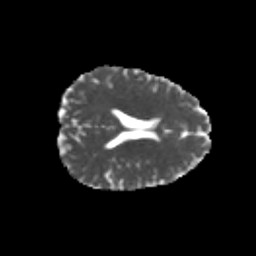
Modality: MD
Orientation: axial
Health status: healthy
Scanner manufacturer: philips
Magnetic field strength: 3 T
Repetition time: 6.964 s
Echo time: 0.092 s